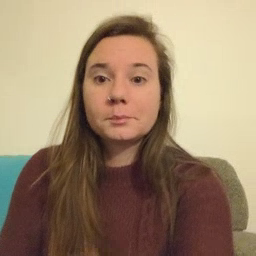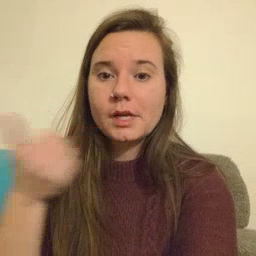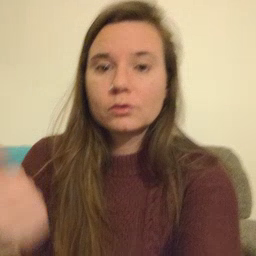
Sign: better